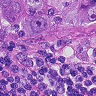
Metastatic tissue present: yes